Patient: sex M, age 62
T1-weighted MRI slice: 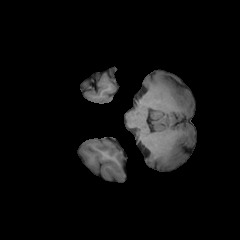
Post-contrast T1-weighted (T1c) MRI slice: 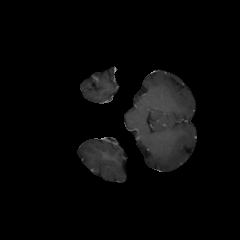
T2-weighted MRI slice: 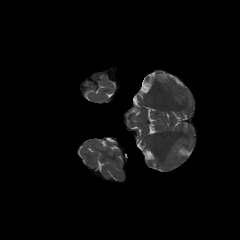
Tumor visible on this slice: no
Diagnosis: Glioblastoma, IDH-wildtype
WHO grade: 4